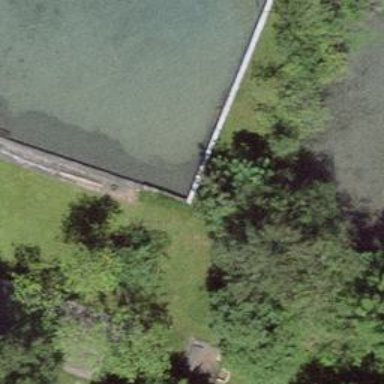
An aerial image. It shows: Wall barrier.